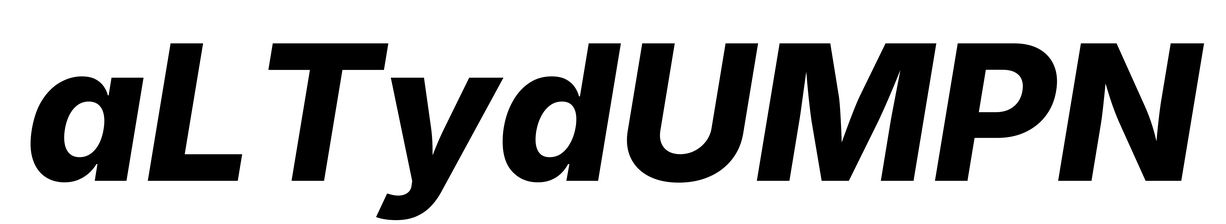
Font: Inter-Italic_ExtraBold_Italic